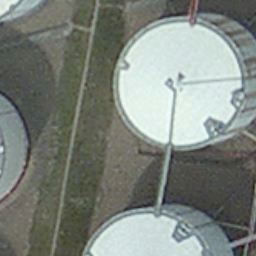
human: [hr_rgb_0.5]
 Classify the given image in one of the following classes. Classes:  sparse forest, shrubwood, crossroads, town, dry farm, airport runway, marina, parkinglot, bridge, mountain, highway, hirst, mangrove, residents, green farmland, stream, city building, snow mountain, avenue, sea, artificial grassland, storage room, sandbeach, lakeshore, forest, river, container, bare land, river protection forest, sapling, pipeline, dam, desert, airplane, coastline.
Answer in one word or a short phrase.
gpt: storage room